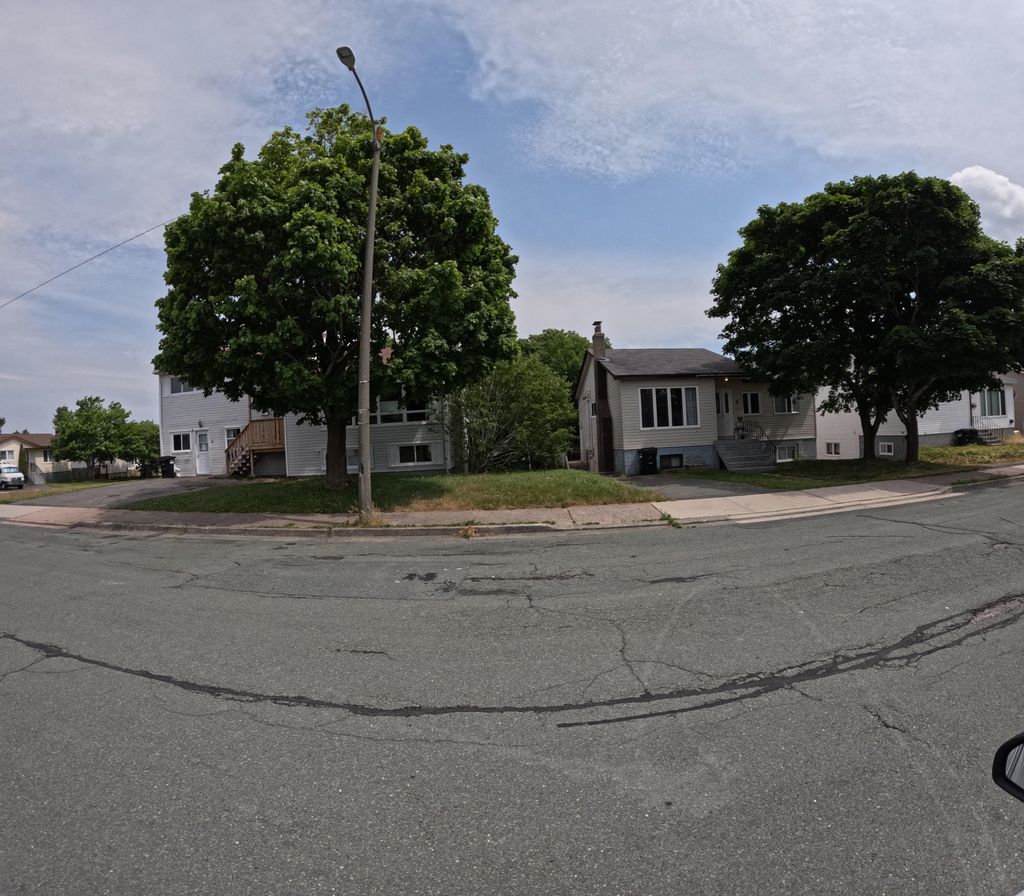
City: st_johns